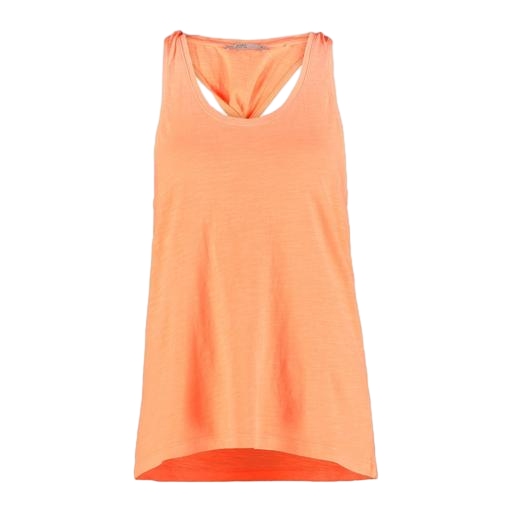
orange sports tank top, orange lizzy racerback top, orange racer back tank, white background